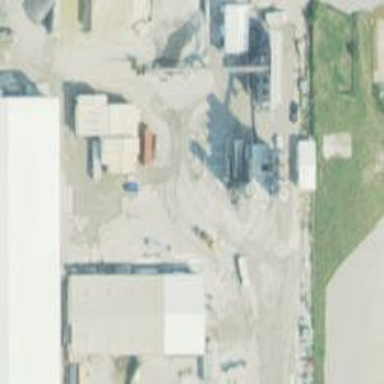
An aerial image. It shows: Industrial silo.